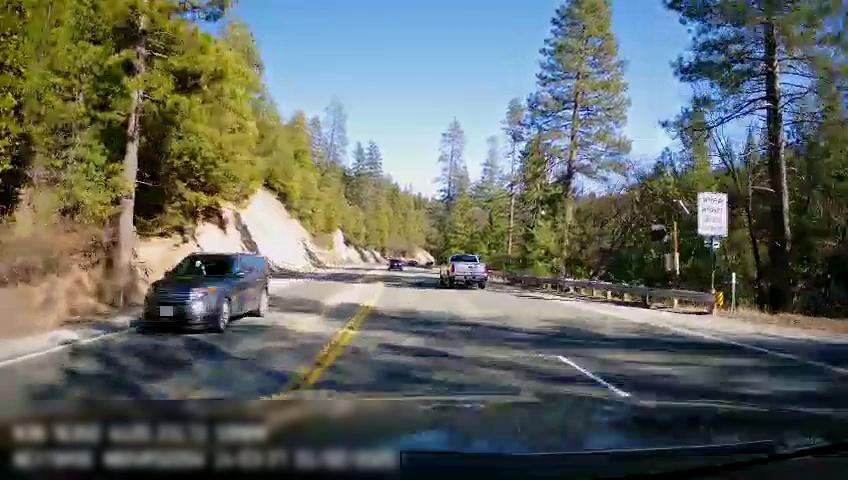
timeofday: Day
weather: Sunny
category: Drivable Space
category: Vehicles | SUV
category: Vehicles | Car
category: Vehicles | Truck
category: Lanes | Opposite Lane
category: Lanes | Opposite Lane
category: Lanes | Current Lane
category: Lanes | Alternate Lane
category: Lanes | Current Lane
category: Lanes | Current Lane
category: Traffic | Signs